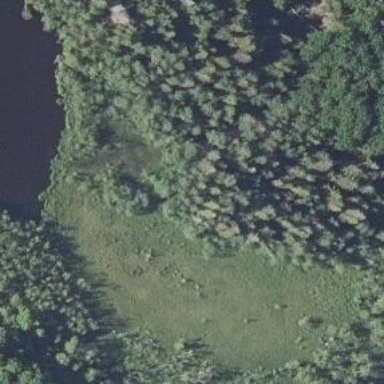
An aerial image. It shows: Wetland area.